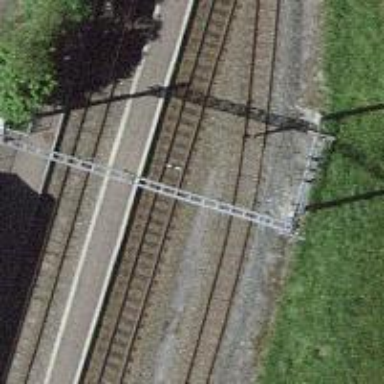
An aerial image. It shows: Narrow-gauge railway siding with electrified contact line.